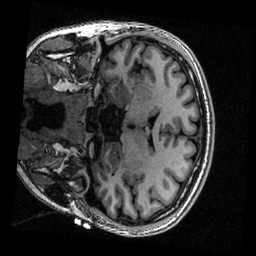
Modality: T1w
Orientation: coronal
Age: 23
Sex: female
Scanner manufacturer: siemens
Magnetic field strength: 3 T
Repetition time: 2.53 s
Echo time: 0.00126 s